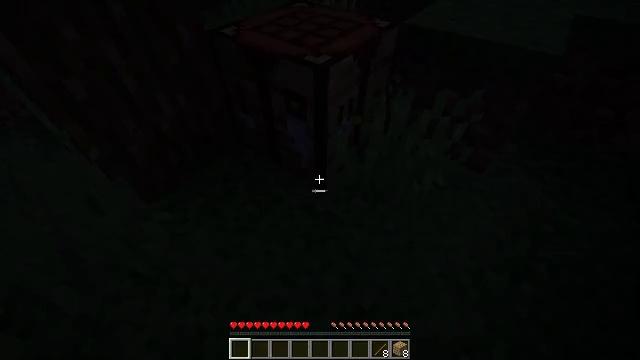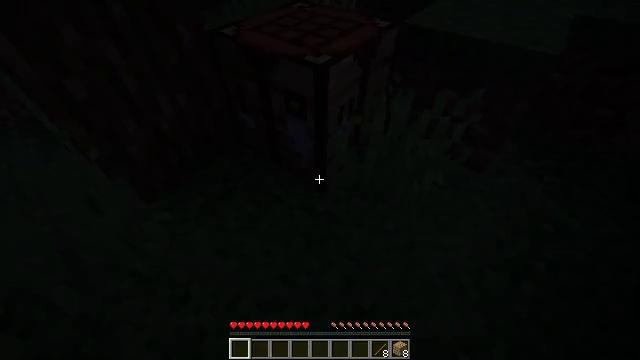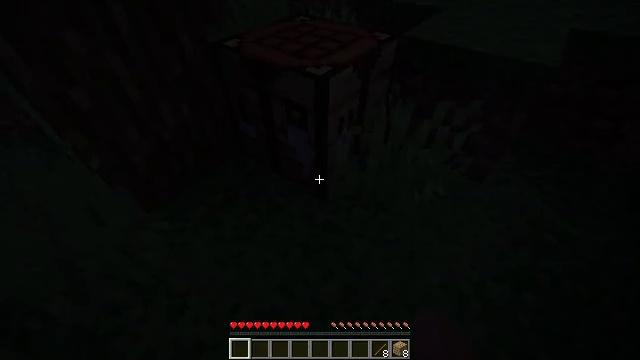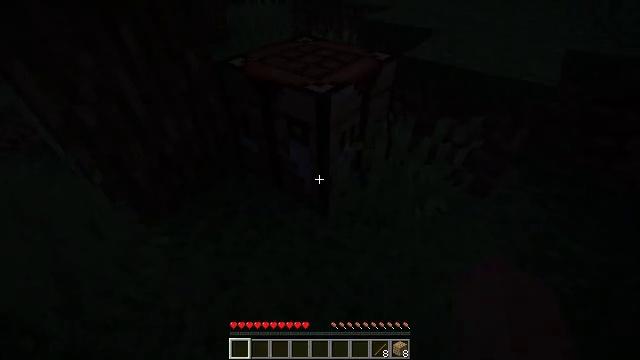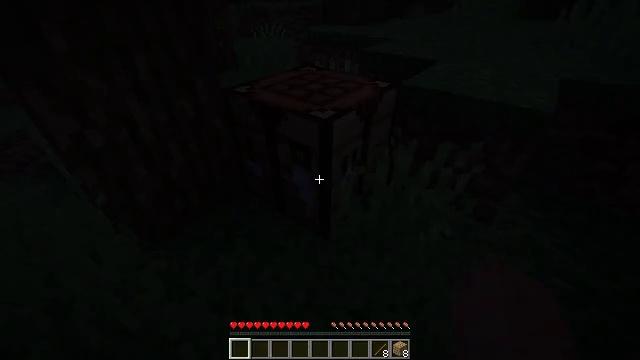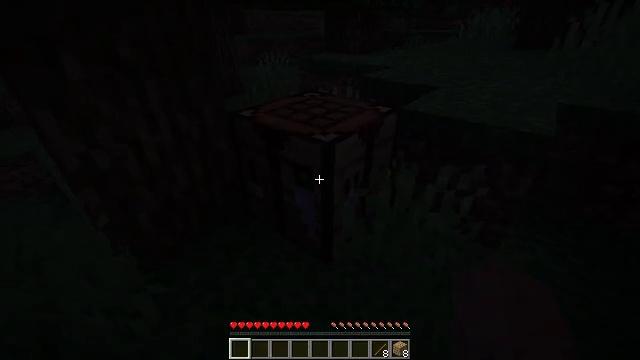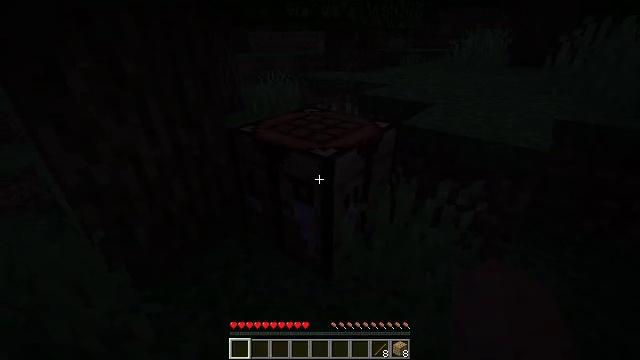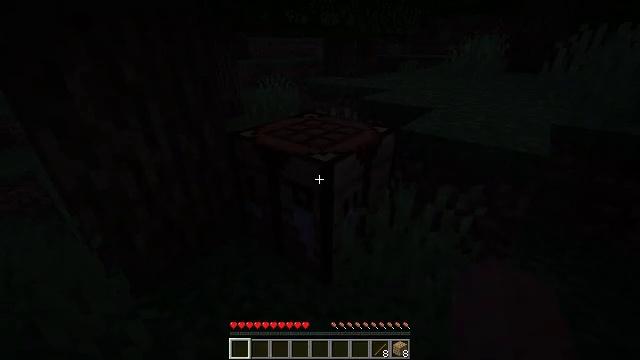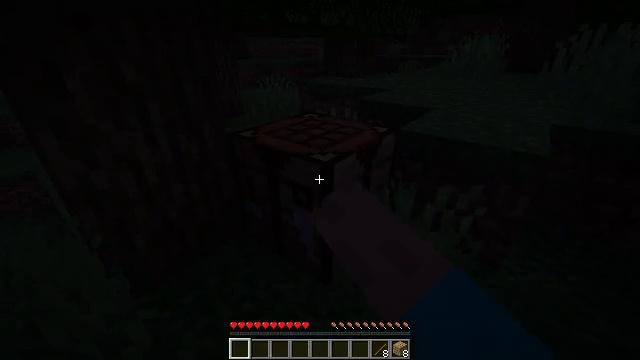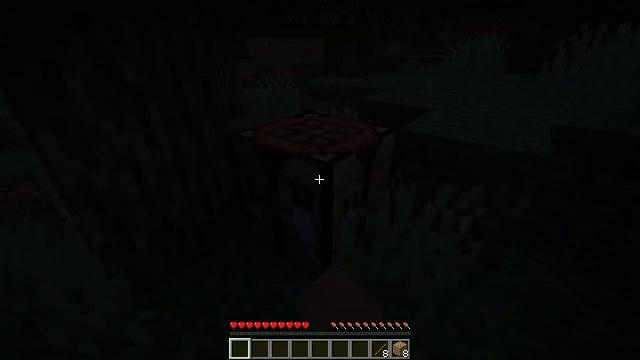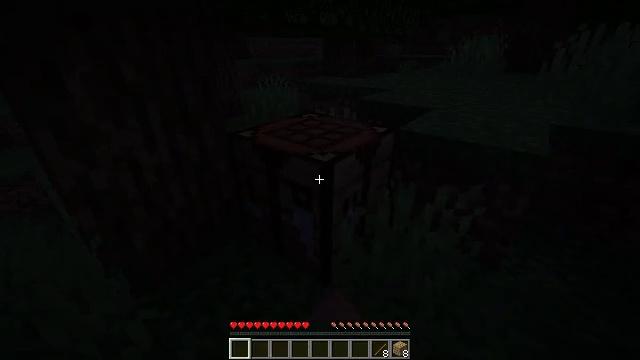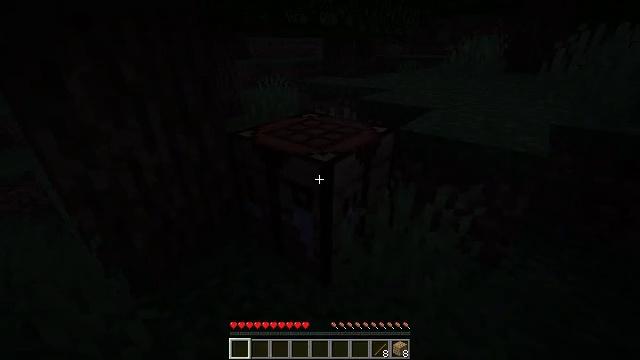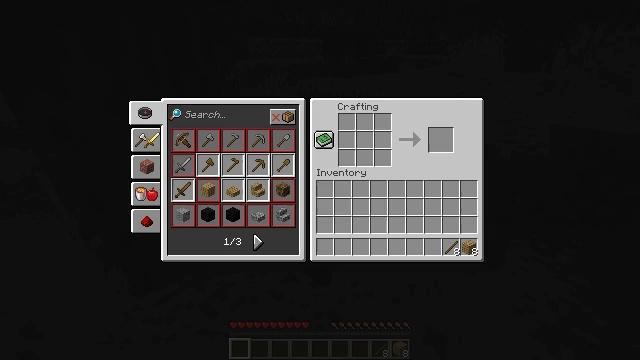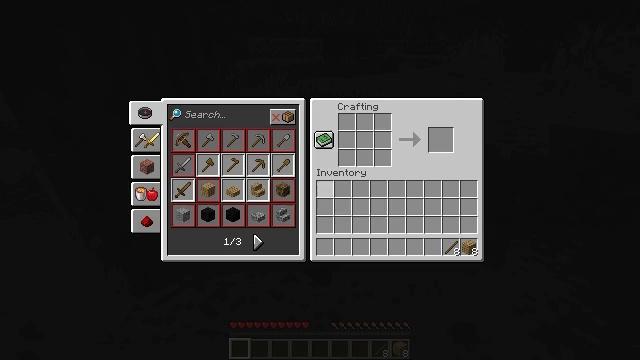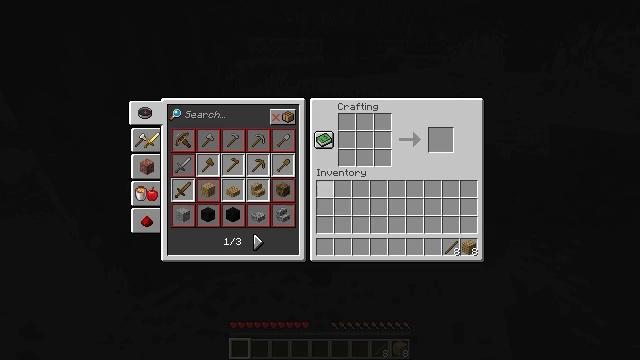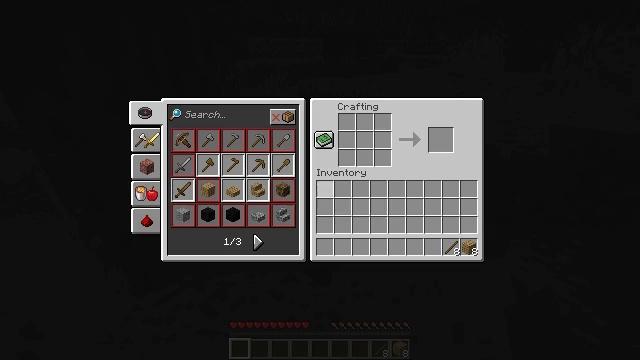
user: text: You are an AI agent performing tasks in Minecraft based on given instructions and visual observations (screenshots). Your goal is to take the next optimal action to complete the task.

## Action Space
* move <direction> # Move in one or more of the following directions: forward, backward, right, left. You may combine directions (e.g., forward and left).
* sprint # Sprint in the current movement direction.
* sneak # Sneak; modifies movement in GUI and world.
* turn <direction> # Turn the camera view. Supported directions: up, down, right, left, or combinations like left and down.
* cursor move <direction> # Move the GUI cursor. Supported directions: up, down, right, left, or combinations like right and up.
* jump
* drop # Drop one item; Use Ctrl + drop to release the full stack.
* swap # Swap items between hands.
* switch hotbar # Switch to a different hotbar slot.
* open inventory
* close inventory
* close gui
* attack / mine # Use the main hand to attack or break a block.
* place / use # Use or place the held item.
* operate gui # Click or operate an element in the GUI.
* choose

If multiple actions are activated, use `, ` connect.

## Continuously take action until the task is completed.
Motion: motion action
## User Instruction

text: Create a wooden pickaxe.
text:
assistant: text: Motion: no_op
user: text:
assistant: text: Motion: turn up
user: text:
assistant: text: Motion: turn up
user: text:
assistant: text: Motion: turn up
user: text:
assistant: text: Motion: turn up
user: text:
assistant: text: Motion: turn up
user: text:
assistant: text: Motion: turn up, use / place
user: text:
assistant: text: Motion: use / place
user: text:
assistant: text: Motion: use / place
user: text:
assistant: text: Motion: no_op
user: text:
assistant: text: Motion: no_op
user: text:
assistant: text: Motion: open gui
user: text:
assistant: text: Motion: no_op
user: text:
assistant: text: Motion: no_op
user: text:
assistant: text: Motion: no_op
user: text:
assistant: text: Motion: no_op
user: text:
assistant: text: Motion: no_op
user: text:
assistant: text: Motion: no_op
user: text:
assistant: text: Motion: no_op
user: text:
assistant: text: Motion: cursor move left
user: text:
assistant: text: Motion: cursor move left
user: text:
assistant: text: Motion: cursor move left
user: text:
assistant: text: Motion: cursor move left
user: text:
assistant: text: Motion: no_op
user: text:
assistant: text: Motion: no_op
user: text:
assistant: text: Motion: cursor move right and up
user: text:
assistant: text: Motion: cursor move up
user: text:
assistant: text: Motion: no_op
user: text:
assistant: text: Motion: no_op
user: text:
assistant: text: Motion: cursor move right